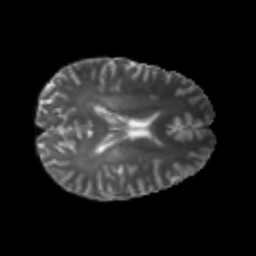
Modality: T2w
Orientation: axial
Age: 38
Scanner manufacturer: philips
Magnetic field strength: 3 T
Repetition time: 8.547 s
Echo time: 0.1273 s